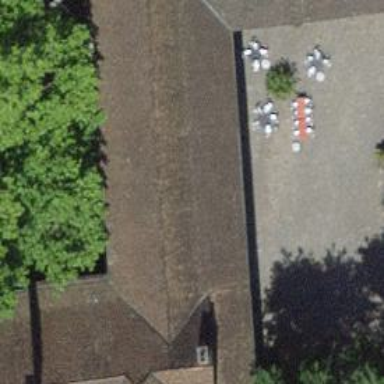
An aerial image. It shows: Café.